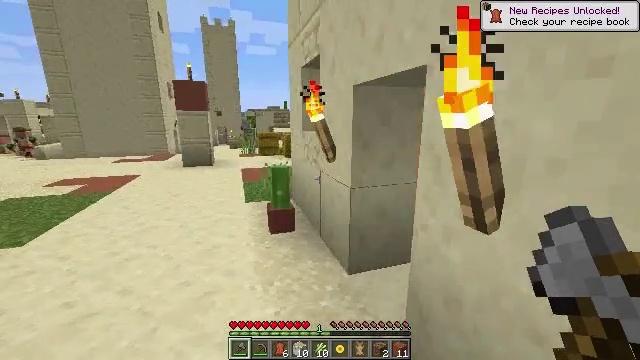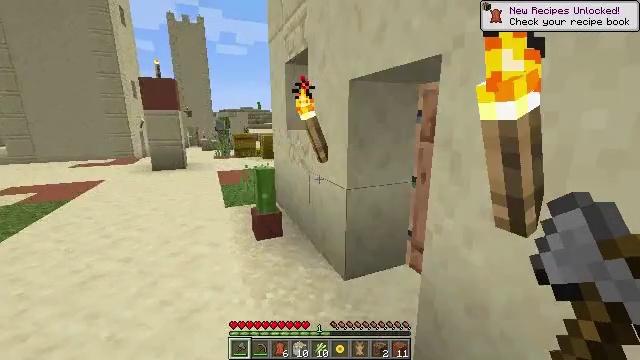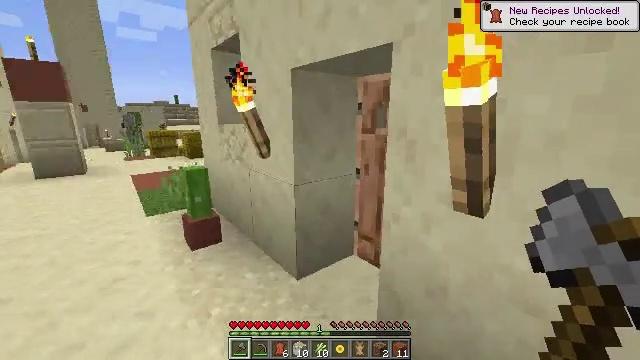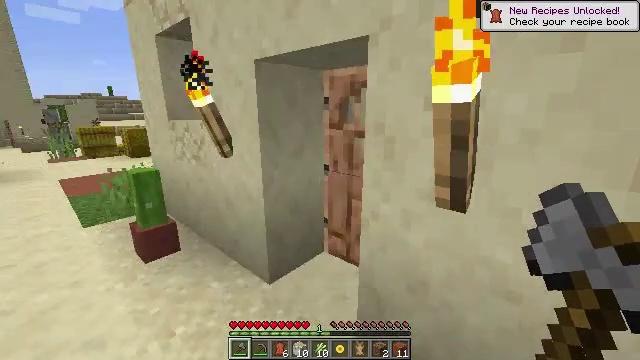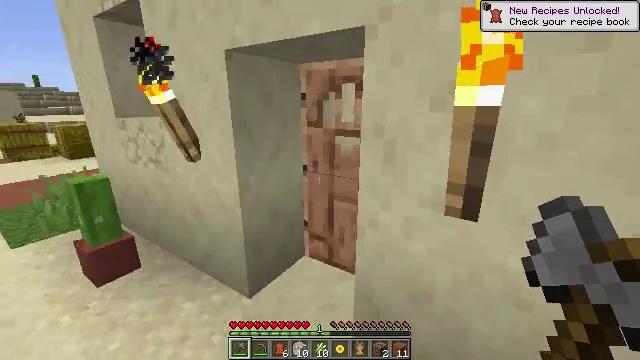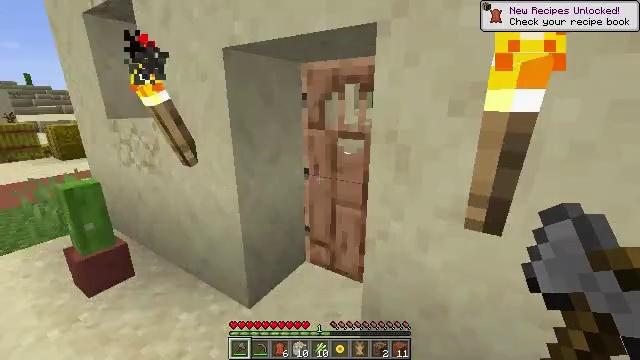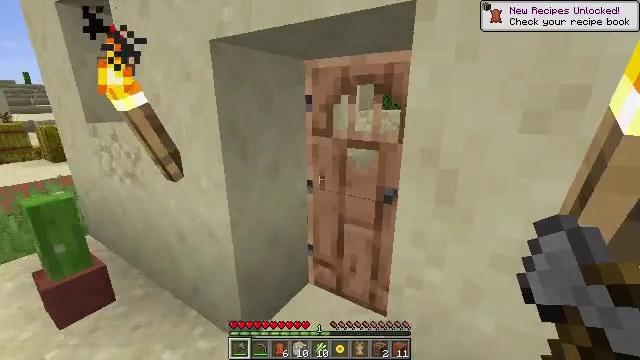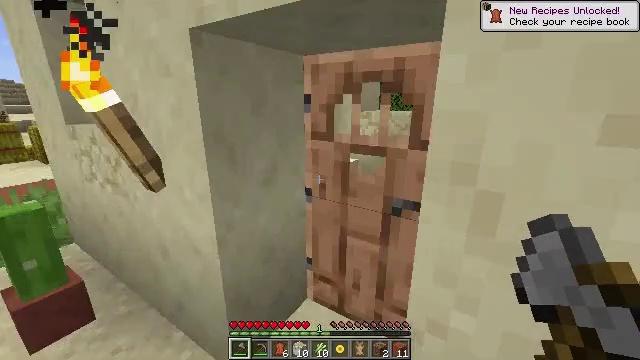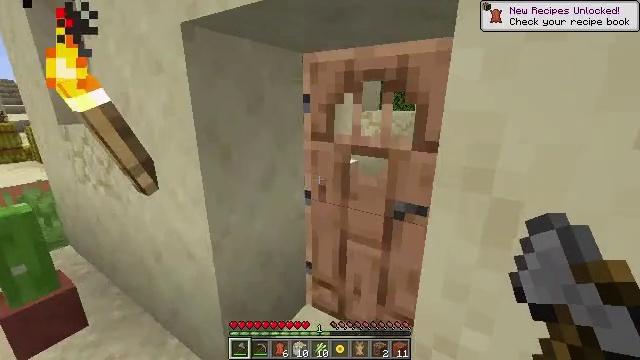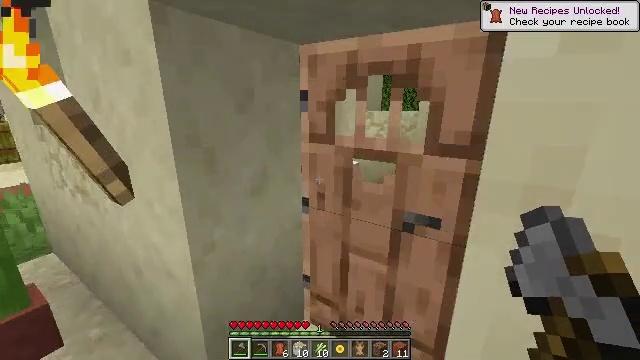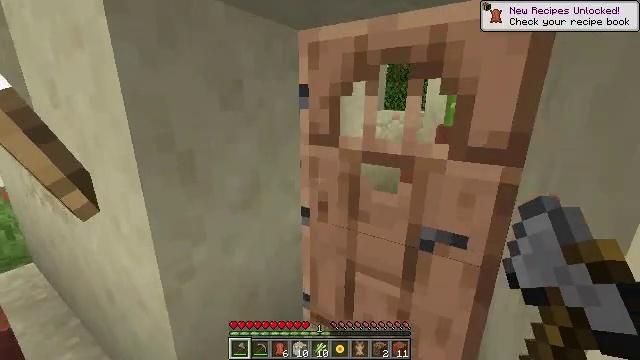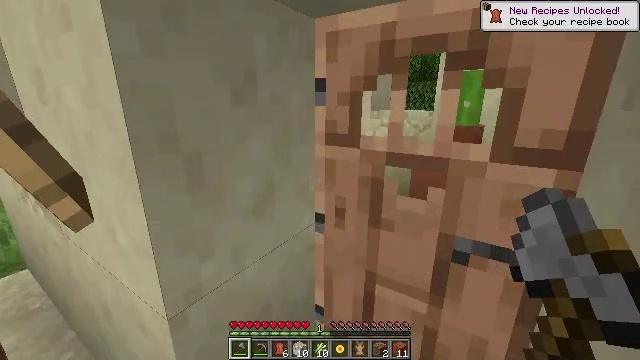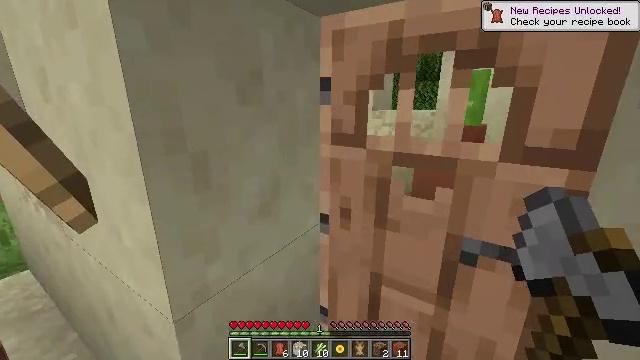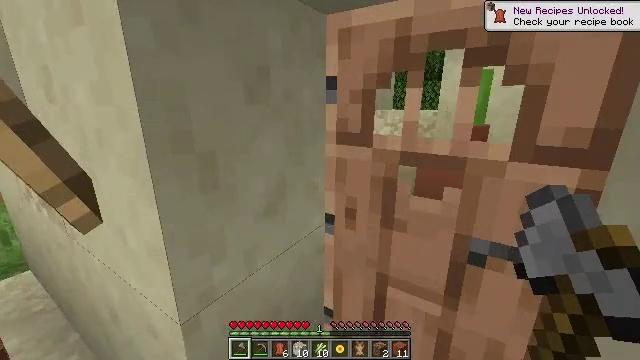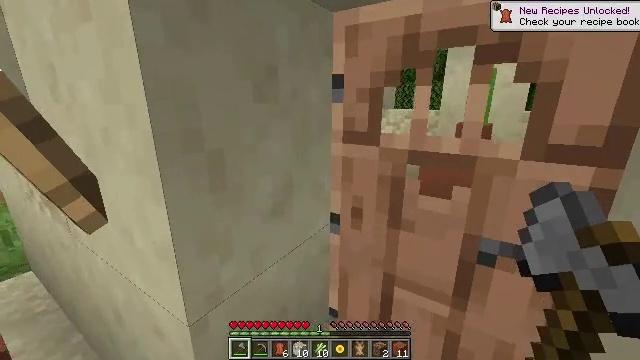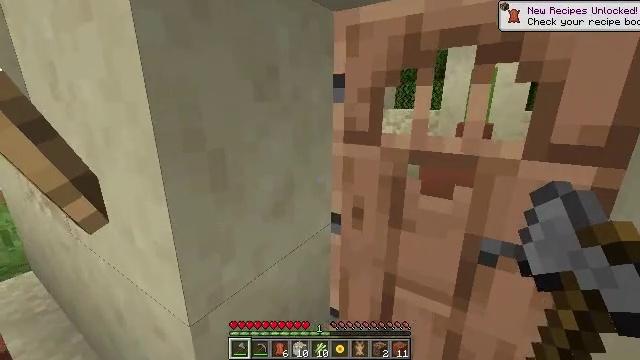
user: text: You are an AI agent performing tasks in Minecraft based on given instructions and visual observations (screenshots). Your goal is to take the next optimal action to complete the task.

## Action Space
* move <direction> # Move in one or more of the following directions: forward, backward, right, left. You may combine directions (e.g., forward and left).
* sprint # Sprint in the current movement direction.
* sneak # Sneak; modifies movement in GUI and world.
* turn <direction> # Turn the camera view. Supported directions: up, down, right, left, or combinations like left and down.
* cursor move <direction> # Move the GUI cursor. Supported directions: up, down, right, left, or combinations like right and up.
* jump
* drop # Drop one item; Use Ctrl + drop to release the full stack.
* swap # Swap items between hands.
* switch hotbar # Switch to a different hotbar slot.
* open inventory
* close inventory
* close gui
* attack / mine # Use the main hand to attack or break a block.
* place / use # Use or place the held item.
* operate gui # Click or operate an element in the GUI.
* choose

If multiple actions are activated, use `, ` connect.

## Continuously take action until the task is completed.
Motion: motion action
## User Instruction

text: craft item air
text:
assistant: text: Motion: move forward and move left, turn right
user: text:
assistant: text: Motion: move forward and move left, turn right and down
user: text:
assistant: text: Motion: move forward and move left, turn right and down
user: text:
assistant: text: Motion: move forward, turn right and down
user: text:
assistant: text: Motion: move forward
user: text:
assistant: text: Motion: move forward
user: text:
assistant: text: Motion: move forward
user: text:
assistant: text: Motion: move forward
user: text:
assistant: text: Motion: move forward
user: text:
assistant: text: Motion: move forward
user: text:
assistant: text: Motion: no_op
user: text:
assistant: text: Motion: no_op
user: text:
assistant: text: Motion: no_op
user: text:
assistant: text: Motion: no_op
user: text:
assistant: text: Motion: no_op
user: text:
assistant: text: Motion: turn right
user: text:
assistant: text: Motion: turn right
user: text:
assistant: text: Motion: turn right
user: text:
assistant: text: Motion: no_op
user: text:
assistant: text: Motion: no_op
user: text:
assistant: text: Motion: no_op
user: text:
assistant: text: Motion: use / place
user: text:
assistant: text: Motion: no_op
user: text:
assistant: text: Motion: no_op
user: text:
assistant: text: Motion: no_op
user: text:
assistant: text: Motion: no_op
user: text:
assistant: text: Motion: no_op
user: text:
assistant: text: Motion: no_op
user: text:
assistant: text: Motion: move forward
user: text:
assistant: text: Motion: move forward